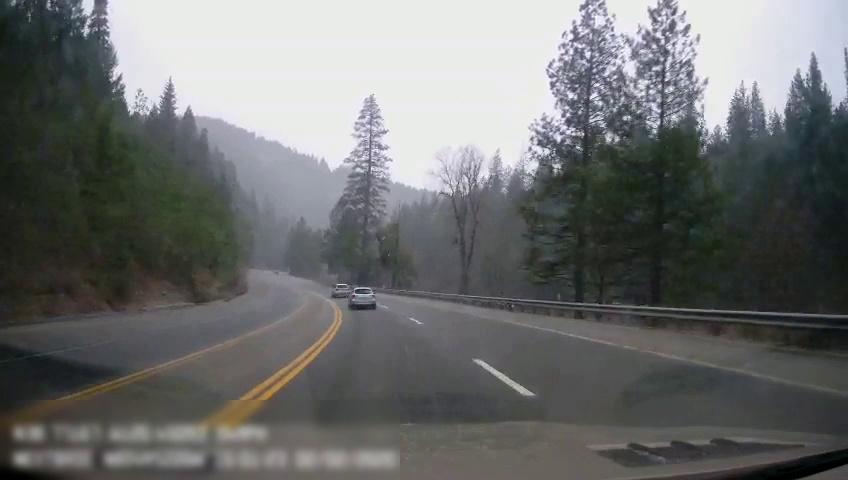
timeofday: Day
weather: Cloudy
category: Drivable Space
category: Vehicles | SUV
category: Vehicles | SUV
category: Lanes | Opposite Lane
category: Lanes | Current Lane
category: Lanes | Current Lane
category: Lanes | Opposite Lane
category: Lanes | Alternate Lane
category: Lanes | Alternate Lane
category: Lanes | Alternate Lane